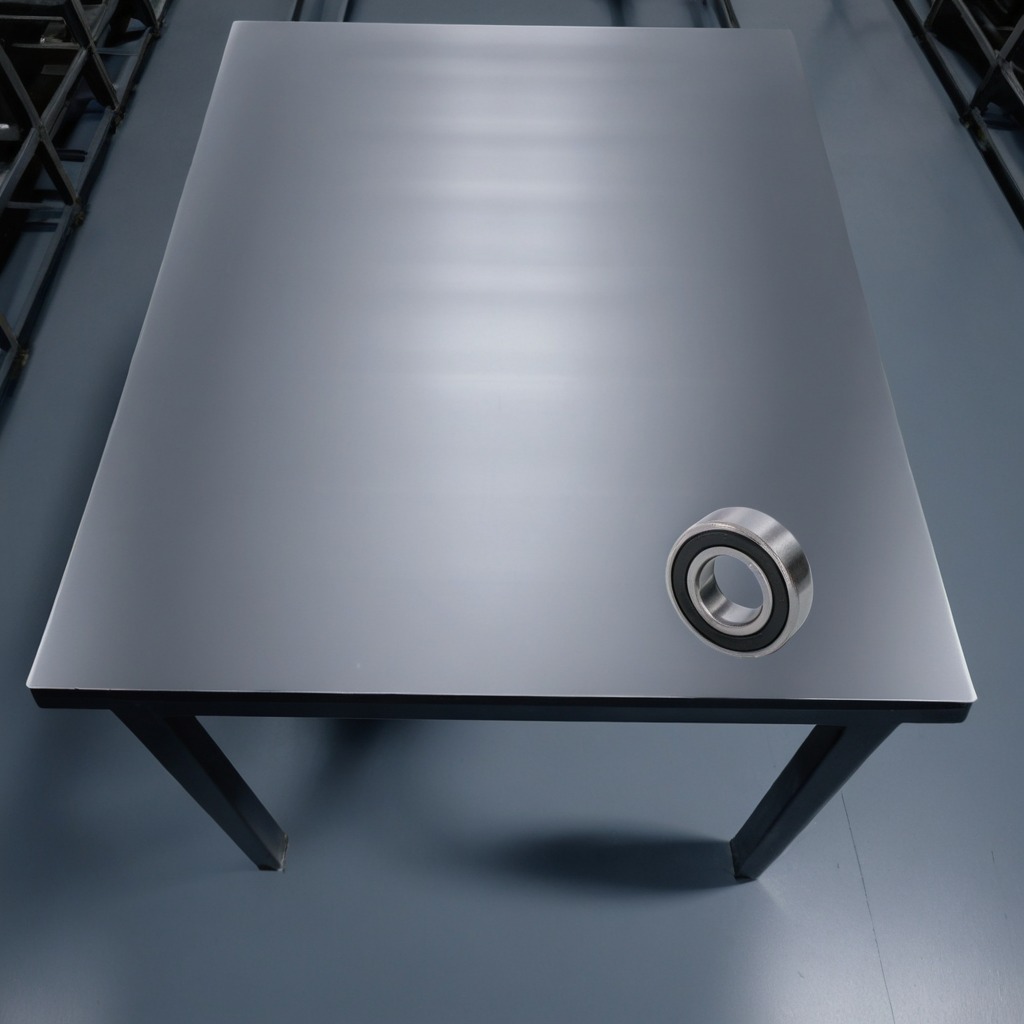
A metal ball bearing is lying on the tabletop.